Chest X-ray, AP view. Patient: 47 years old, sex M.
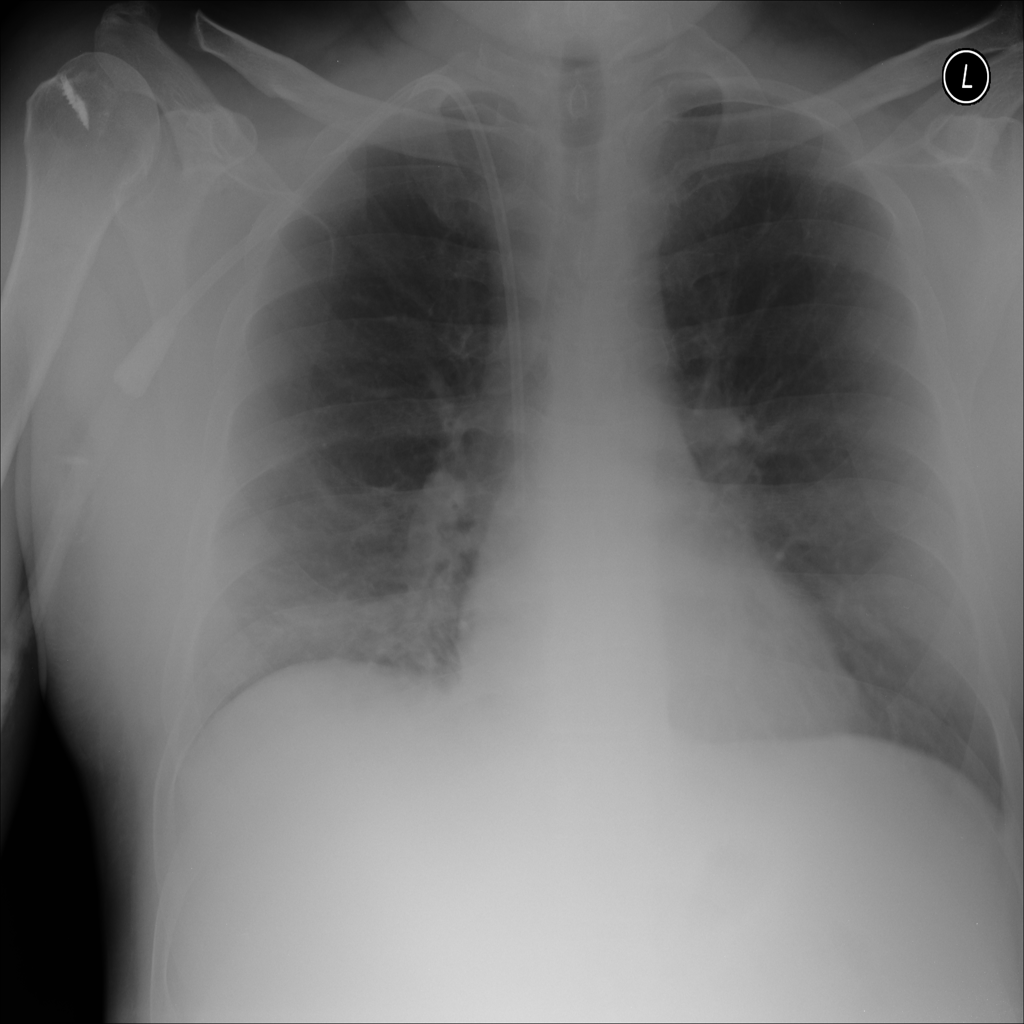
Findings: Edema